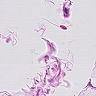
Metastatic tissue present: no